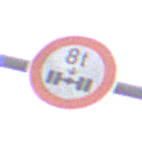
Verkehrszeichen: TatsaechlicheAchslast
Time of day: Midday
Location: Outdoor (Urban)
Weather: Overcast
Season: NotSpecified
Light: Natural